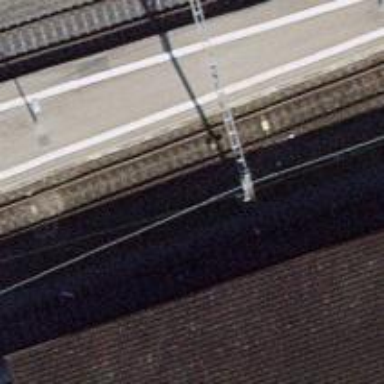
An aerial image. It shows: Rail siding with electrified contact lines.